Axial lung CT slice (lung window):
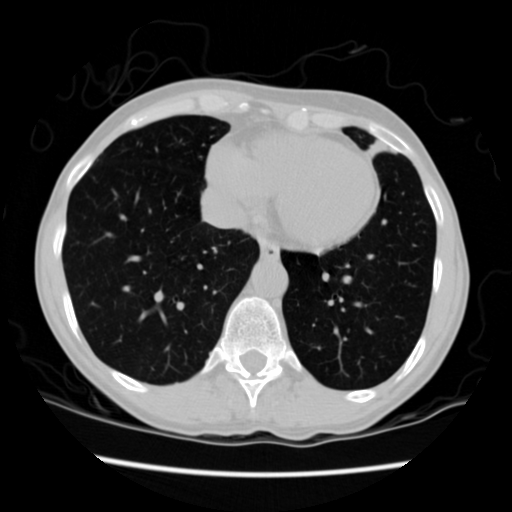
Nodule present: no